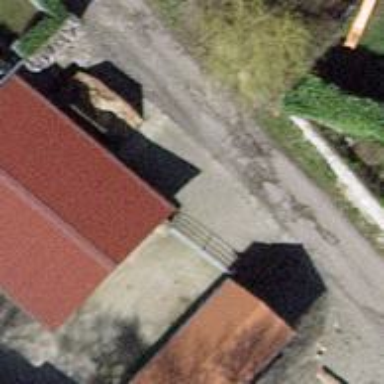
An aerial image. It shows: Gate.